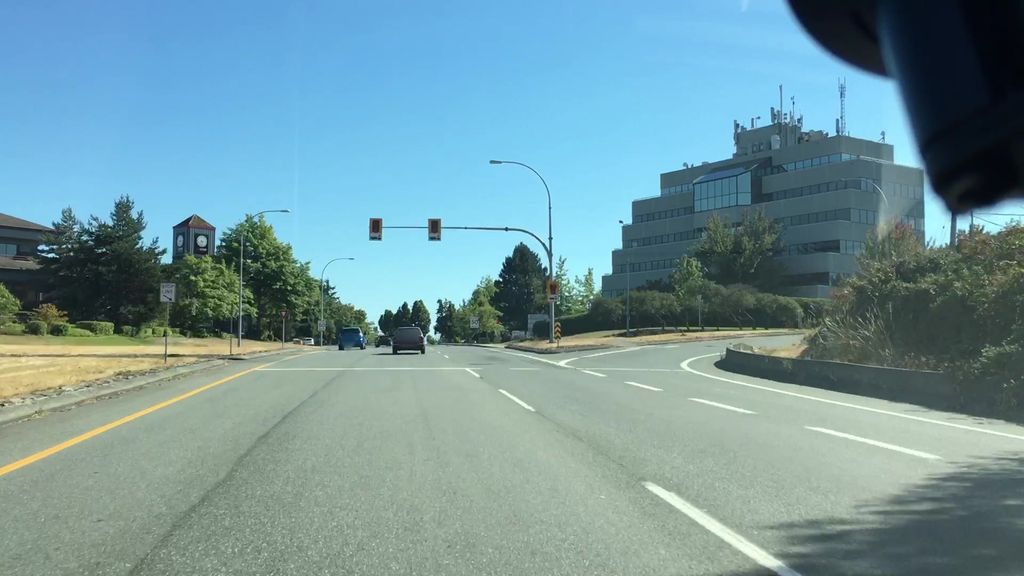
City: victoria